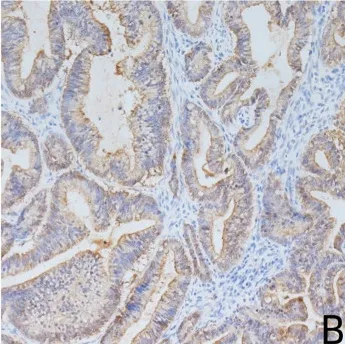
Hematoxylin and eosin stain (200x): the tumor shows endocervical adenocarcinoma (common type);. Immunohistochemical stains (200x) are positive for P16.
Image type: pathology (immunostaining)